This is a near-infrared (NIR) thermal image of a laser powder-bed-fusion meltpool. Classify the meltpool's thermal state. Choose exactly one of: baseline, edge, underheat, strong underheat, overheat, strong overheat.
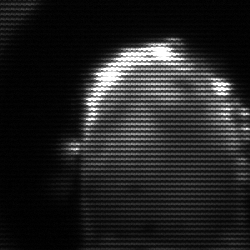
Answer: baseline